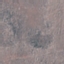
Label: HerbaceousVegetation